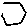
Label: hexagon